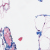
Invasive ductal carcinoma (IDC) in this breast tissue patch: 0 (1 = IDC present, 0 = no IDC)